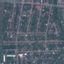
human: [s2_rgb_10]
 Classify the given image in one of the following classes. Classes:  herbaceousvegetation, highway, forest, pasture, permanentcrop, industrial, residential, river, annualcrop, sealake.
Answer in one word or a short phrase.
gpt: Residential